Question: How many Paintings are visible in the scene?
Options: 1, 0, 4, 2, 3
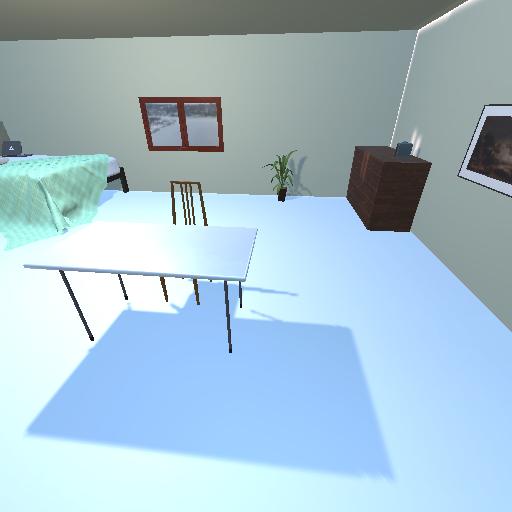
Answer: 1